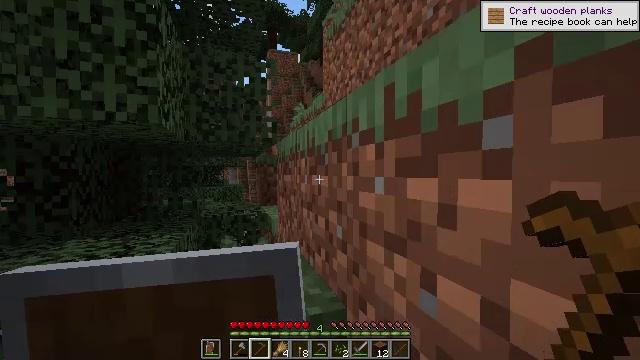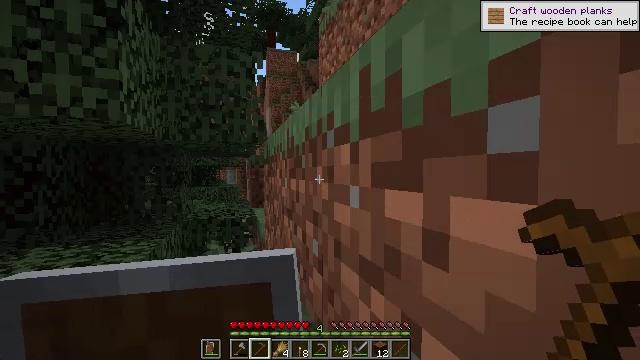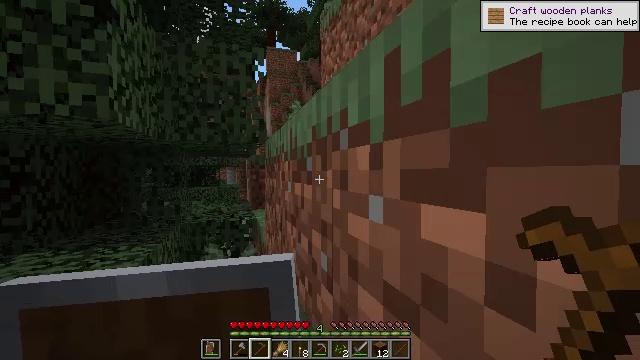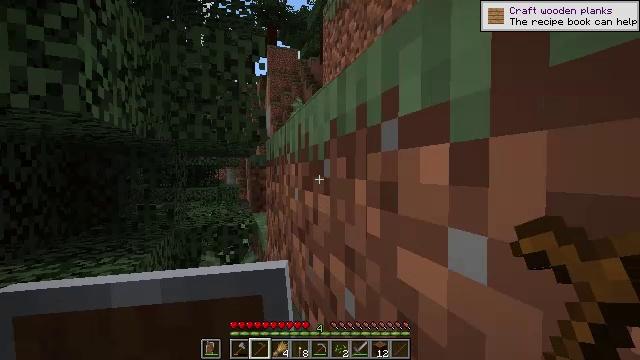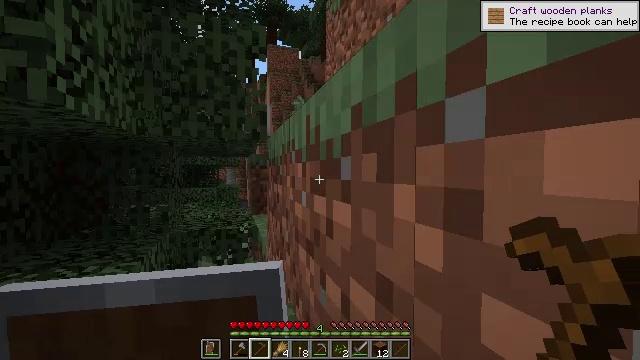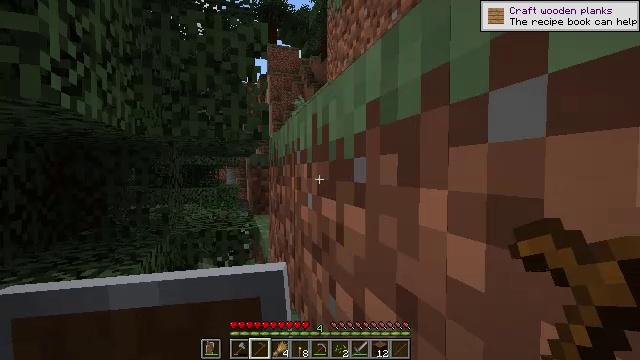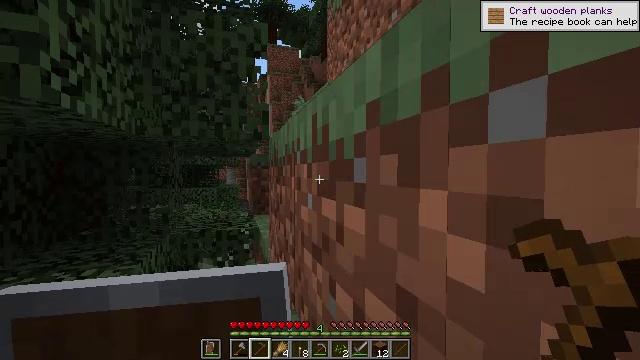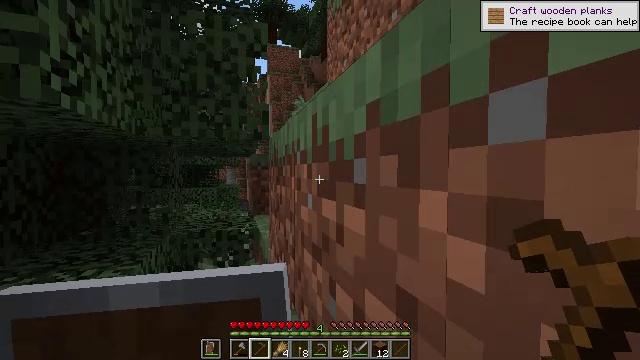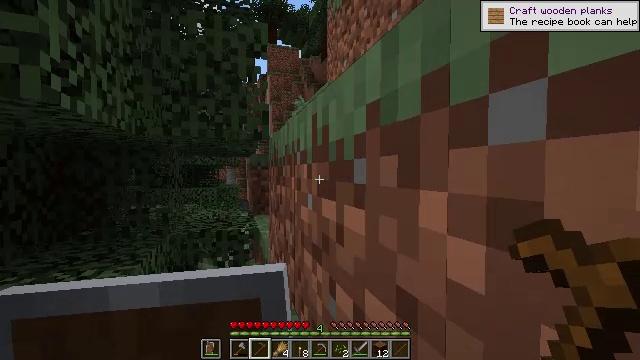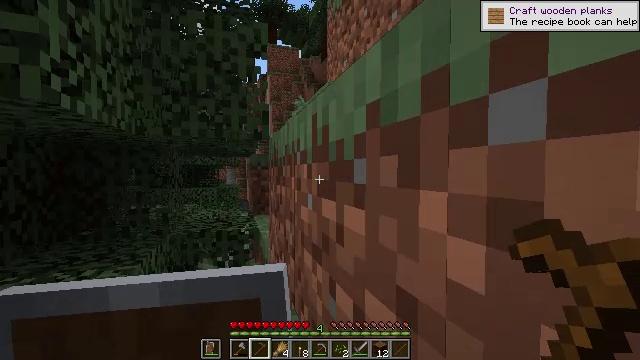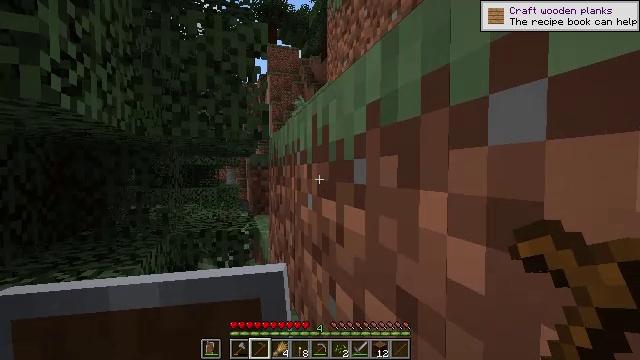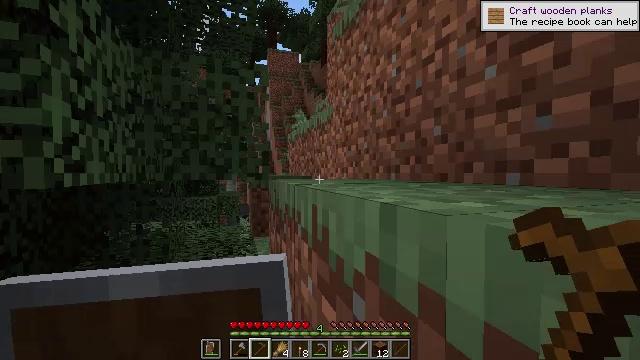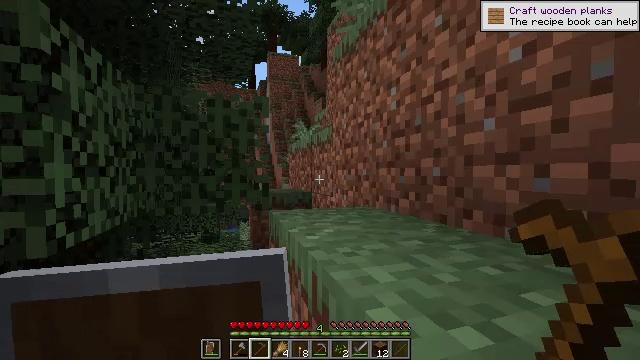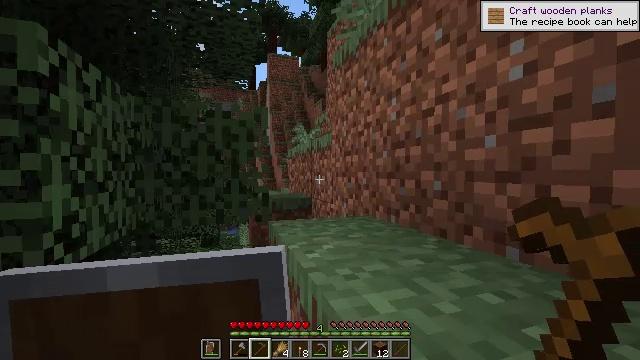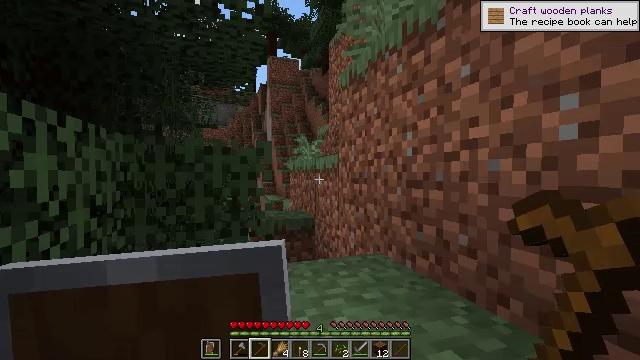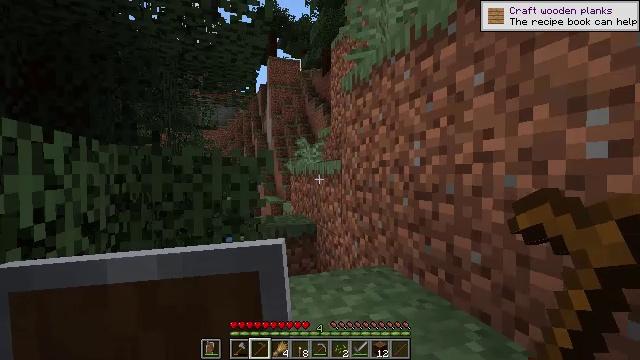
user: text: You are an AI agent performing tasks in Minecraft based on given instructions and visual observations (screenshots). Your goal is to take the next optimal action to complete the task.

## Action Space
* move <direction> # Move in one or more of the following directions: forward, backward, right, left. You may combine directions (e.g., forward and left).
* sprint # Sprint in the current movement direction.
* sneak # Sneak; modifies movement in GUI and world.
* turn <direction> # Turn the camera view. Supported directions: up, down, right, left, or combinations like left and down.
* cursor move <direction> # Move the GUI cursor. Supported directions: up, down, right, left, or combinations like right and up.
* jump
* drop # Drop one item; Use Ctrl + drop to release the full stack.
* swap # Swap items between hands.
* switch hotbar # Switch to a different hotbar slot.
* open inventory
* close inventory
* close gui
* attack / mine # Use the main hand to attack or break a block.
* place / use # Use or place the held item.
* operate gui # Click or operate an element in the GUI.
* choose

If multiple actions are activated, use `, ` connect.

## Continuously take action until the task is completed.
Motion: motion action
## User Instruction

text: Remove the large fern from the terrain.
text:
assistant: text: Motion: move forward
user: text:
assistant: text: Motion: move forward
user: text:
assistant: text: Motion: move forward
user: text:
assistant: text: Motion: move forward
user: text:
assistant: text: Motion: move forward
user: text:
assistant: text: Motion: move forward
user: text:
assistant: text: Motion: move forward
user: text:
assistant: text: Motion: move forward
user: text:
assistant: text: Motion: move forward
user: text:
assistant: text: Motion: move forward
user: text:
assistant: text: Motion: move forward, jump
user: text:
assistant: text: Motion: move forward, jump
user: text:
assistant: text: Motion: move forward, jump
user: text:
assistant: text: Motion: move forward and move right, jump
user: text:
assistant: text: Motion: move forward and move right
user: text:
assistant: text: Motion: move forward and move right
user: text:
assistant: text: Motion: move forward and move right
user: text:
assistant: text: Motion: move forward and move right
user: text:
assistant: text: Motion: move forward and move right
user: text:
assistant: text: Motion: move forward and move right
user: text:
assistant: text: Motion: move forward and move right
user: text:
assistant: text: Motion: move forward and move right
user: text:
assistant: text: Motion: move forward and move right
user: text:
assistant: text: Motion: move forward and move right
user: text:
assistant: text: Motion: move forward and move right
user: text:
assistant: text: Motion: move forward and move right
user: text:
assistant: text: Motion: move forward and move right
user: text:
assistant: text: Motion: move forward and move right, jump
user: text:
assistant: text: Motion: move right, jump
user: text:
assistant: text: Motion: move right, jump